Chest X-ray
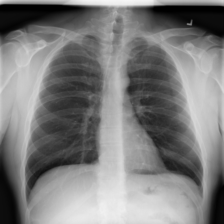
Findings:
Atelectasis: negative
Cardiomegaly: negative
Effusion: negative
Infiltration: negative
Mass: negative
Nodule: negative
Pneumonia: negative
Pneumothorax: negative
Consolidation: negative
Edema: negative
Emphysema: negative
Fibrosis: negative
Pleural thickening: negative
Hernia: negative